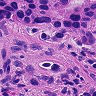
Metastatic tissue present: yes